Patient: sex M, age 64
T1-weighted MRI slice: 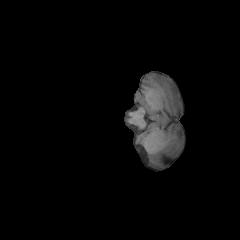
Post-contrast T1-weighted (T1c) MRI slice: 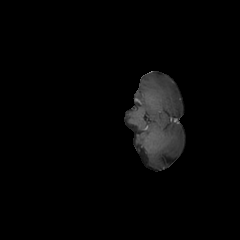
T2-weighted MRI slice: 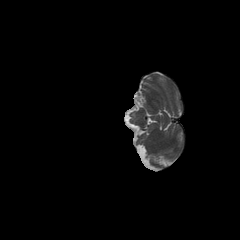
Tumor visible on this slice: no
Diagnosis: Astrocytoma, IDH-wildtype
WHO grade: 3